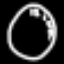
Label: clock